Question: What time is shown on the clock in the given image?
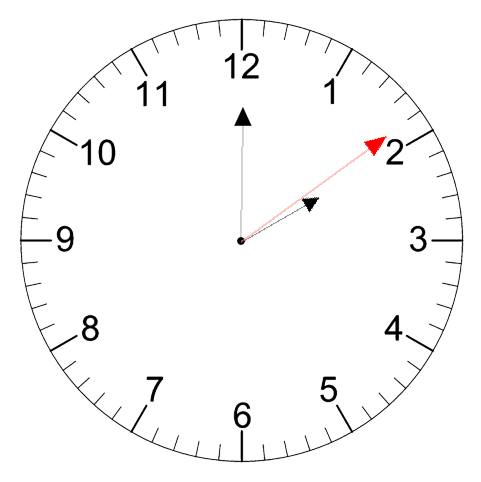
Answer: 02:00:09